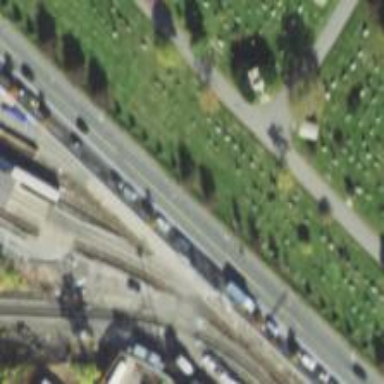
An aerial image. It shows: Yard serving electrified rail tracks with overhead electrification.